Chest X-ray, PA view. Patient: 42 years old, sex M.
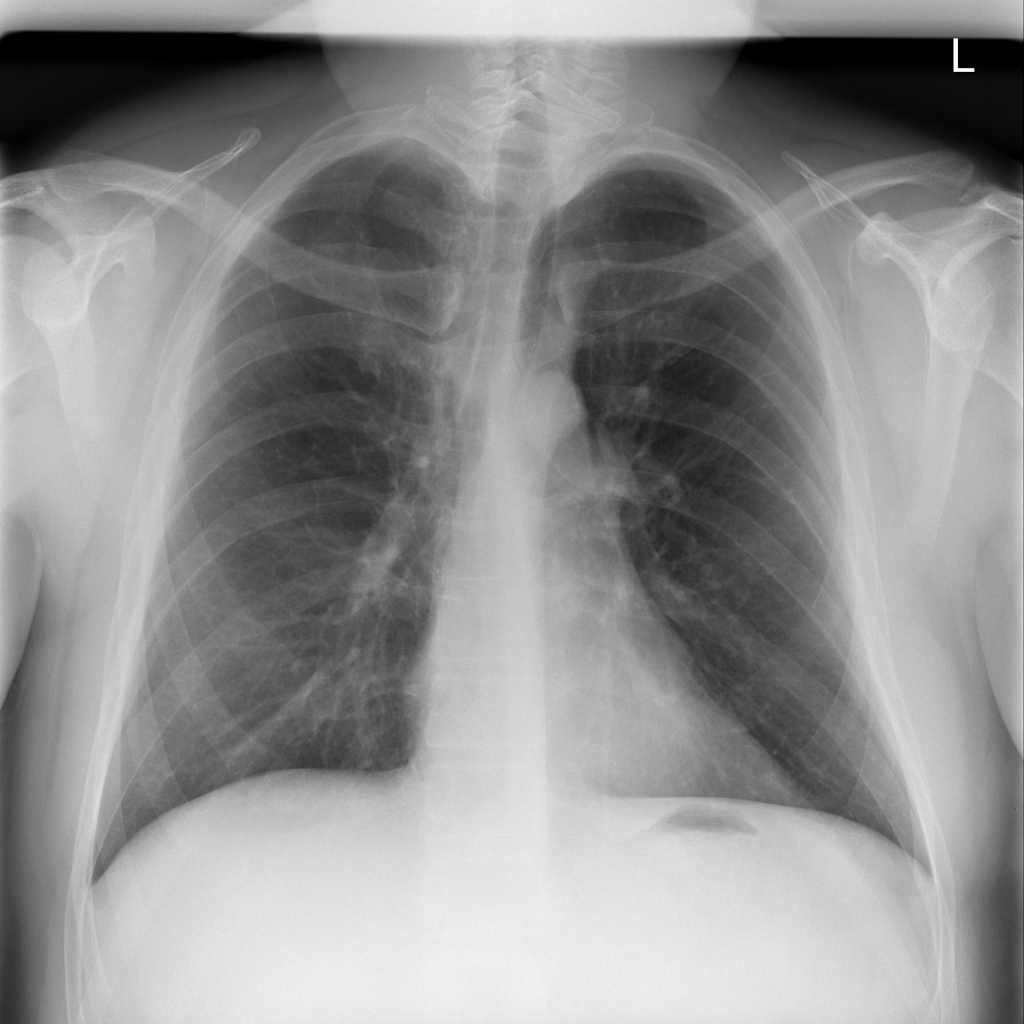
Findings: No Finding